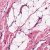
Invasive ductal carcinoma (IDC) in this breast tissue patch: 0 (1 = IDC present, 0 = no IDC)